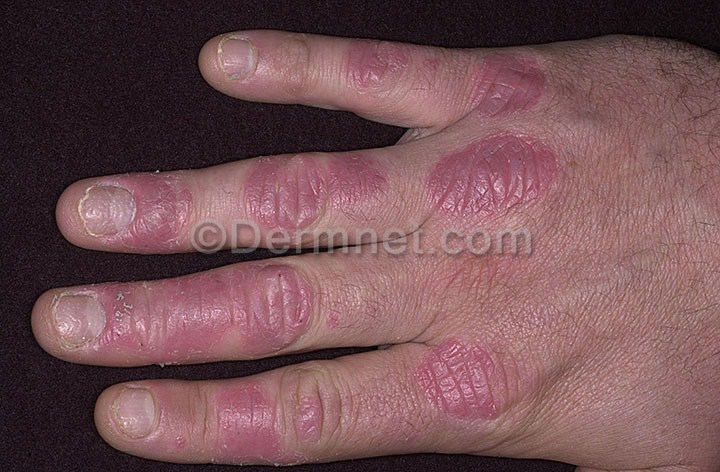
Disease: Psoriasis pictures Lichen Planus and related diseases